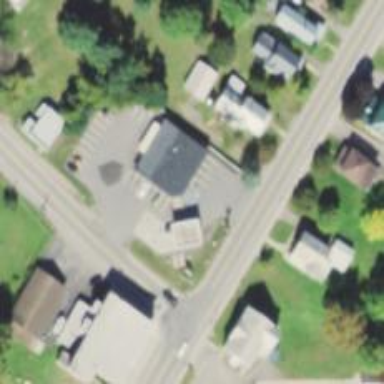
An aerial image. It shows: Convenience shop.